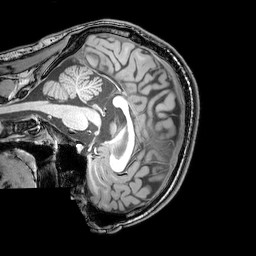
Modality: T1w
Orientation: sagittal
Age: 22
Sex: male
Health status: healthy
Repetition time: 0.081 s
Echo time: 0.037 s